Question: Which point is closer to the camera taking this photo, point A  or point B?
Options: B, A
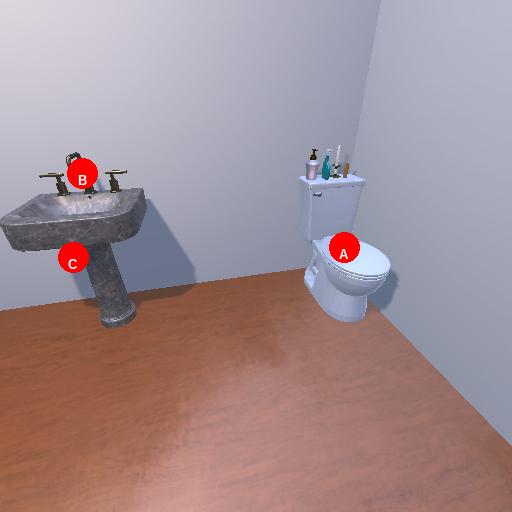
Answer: B